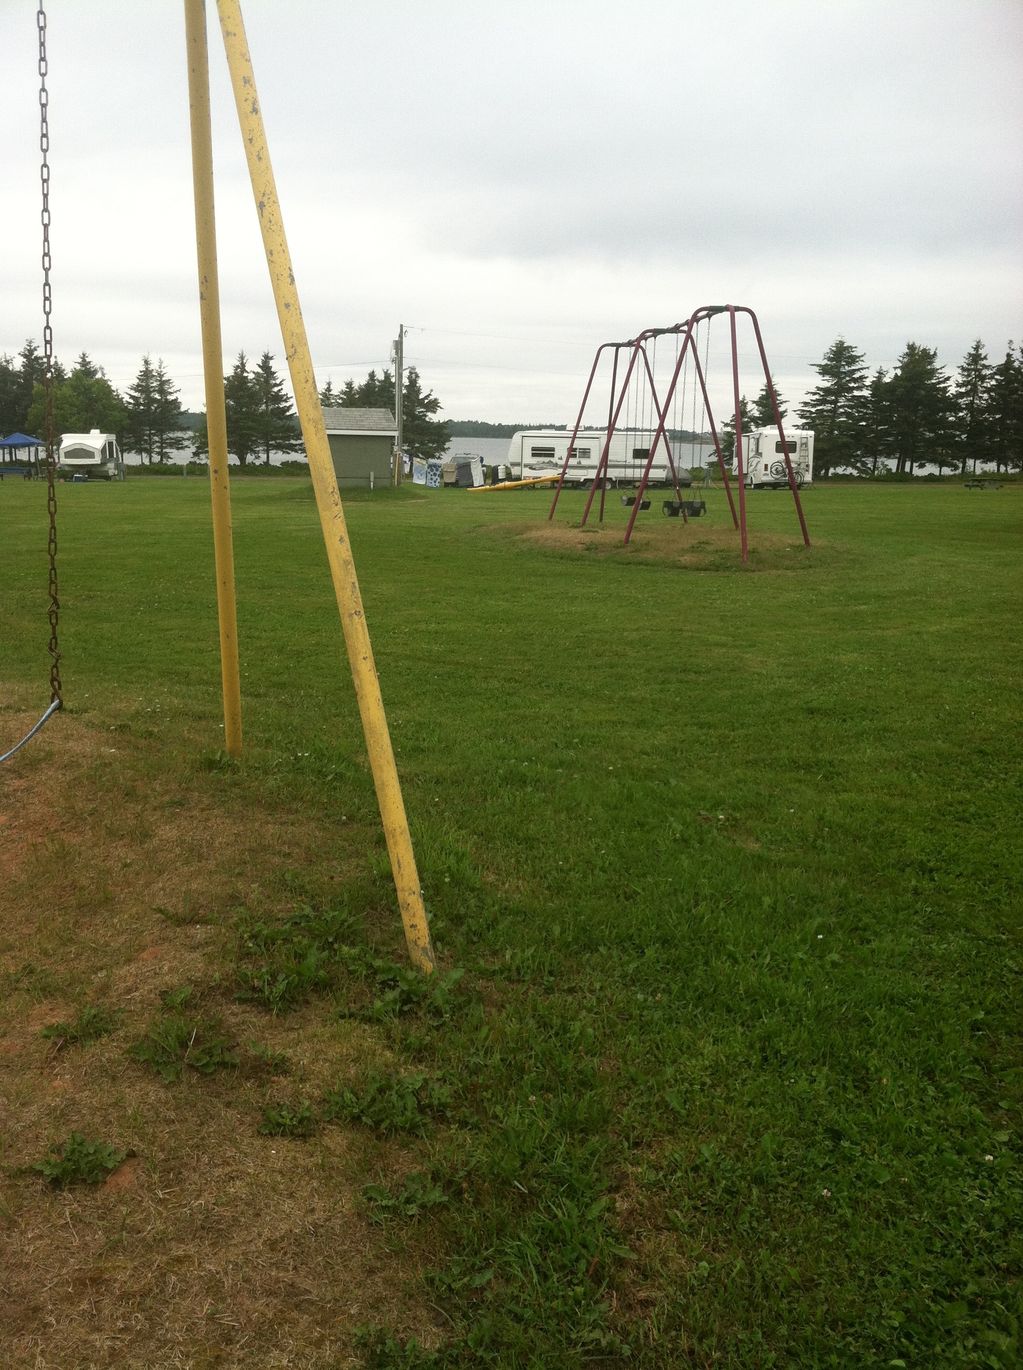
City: charlottetown